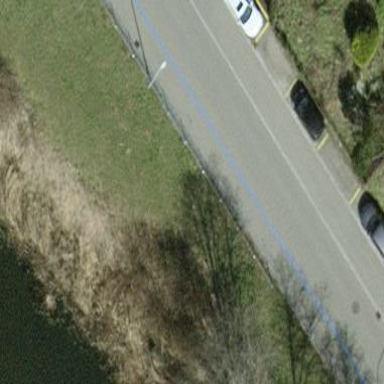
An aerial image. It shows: Asphalt parking lane.